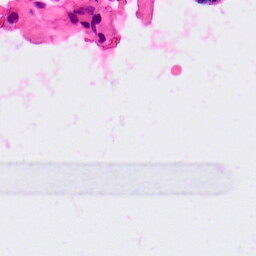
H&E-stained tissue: Lung